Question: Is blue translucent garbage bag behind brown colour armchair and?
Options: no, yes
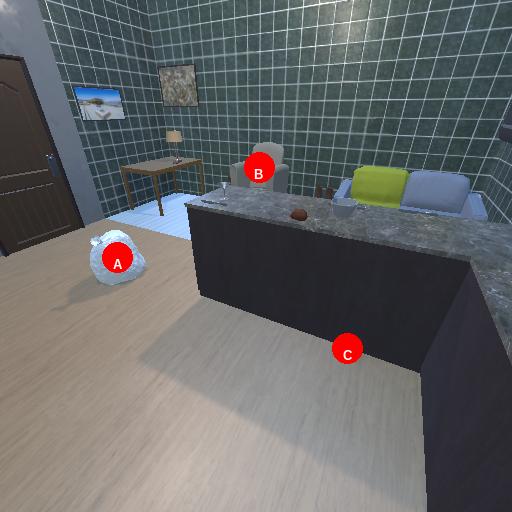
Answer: no